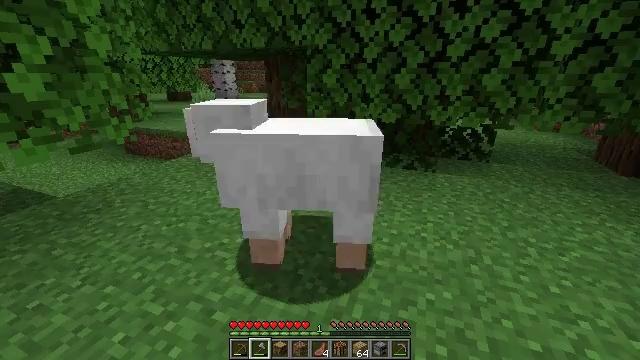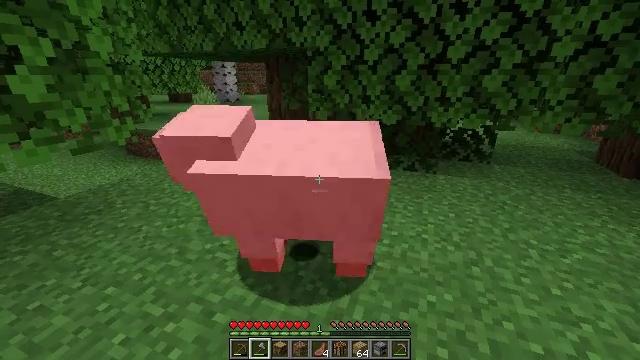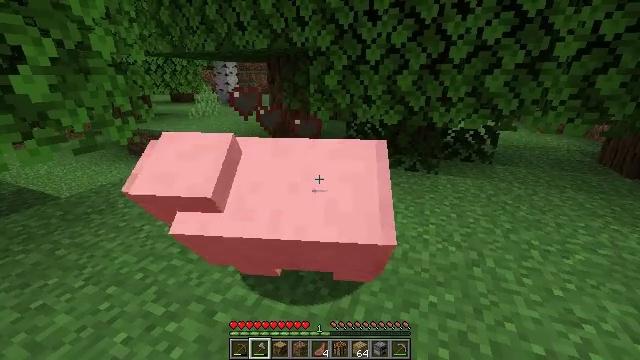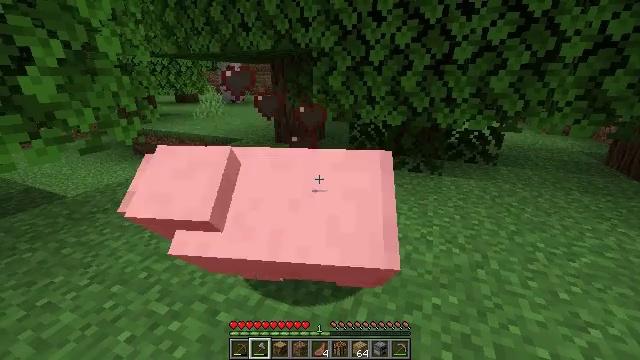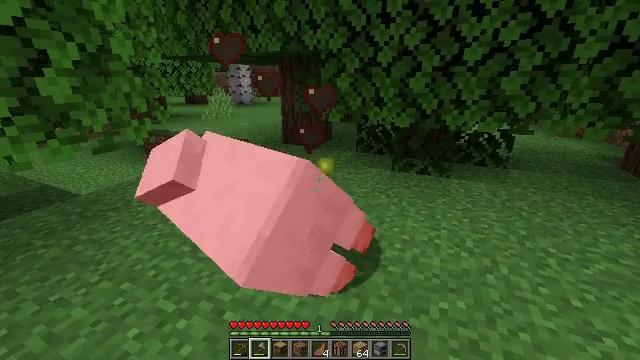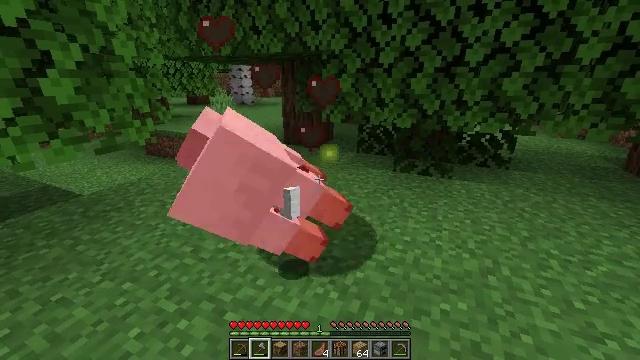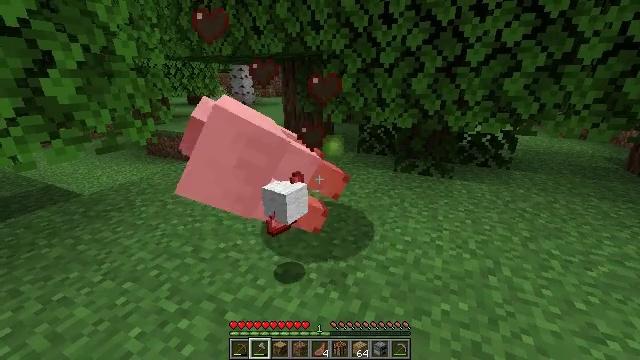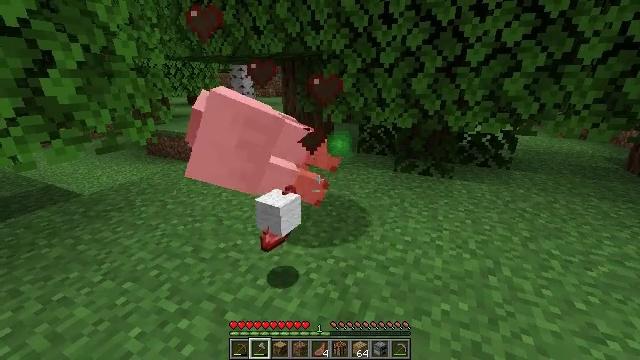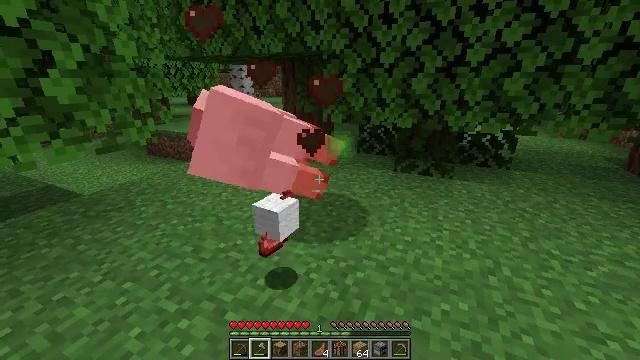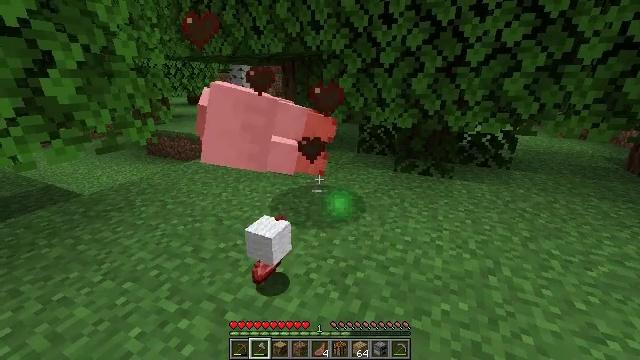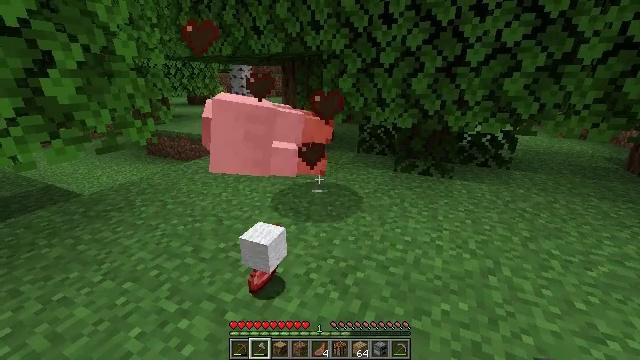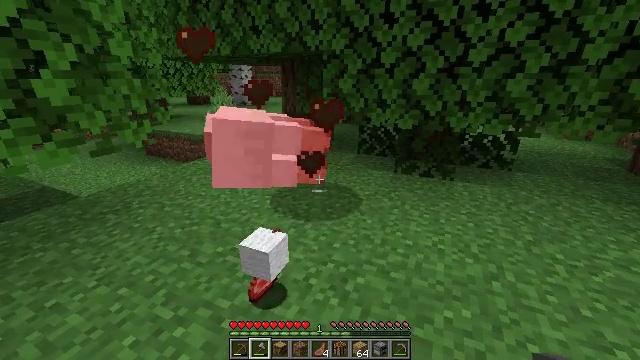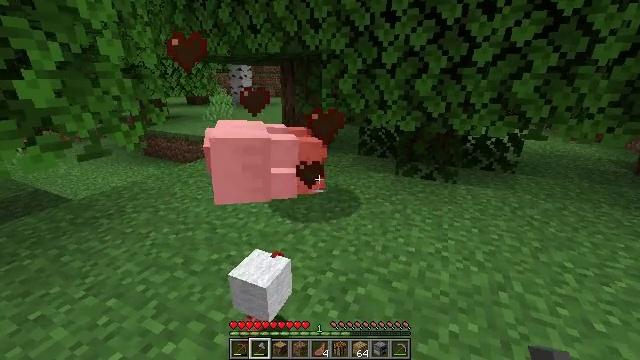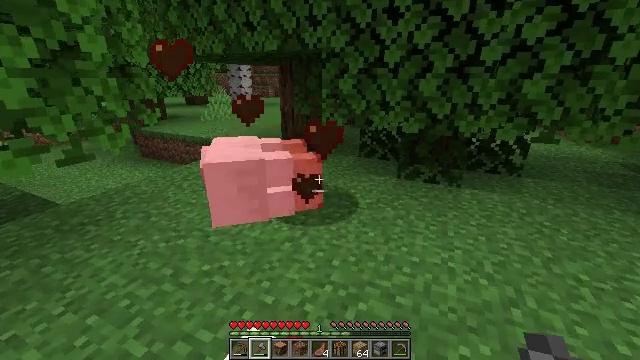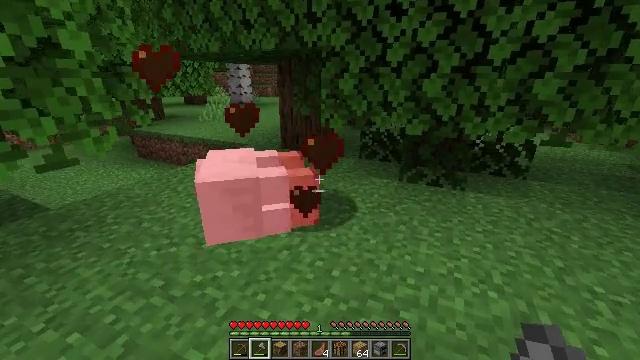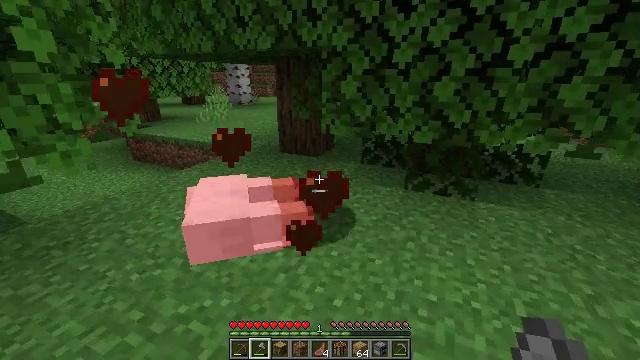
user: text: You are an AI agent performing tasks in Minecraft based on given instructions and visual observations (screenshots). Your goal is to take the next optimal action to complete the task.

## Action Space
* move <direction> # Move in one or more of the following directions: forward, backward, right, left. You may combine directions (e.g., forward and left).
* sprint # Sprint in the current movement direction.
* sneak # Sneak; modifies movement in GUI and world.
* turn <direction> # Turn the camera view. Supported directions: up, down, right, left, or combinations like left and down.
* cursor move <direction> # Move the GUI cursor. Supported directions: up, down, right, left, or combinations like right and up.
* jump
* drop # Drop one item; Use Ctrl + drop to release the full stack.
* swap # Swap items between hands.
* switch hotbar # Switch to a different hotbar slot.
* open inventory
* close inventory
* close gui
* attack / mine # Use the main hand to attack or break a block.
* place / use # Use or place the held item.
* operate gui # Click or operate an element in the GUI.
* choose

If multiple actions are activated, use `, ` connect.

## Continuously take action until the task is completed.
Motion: motion action
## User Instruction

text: Attack the pumpkin to gather it.
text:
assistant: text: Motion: no_op
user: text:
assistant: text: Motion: no_op
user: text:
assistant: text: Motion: no_op
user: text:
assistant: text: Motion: turn left
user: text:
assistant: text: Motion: no_op
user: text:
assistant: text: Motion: no_op
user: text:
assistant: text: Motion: no_op
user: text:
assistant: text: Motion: no_op
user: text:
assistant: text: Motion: no_op
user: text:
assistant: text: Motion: no_op
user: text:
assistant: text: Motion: move forward
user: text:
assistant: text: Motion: move forward
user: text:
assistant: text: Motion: move forward
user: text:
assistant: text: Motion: move forward
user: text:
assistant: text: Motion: move forward
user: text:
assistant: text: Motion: move forward
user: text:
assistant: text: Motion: move forward
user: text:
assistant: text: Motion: move forward
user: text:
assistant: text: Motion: move forward
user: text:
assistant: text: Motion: move forward, turn left
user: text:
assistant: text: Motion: move forward, turn left and up
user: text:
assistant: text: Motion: turn left
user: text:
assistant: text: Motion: turn left
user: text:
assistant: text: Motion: turn left
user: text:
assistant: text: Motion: turn left
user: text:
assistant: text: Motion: turn left
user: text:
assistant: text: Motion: no_op
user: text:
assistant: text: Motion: no_op
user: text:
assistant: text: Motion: move forward
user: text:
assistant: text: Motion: move forward